Question: I created a new user called temp, with a password . I have another user called that is identified by . There are three tables in that profile that I'd like to copy onto . So i logged on to and punched in this (for the first table called )
Right after this when I hit , it asked me the FROM password. I input , and it threw an error. This is how it looks like:

So please tell me if there is a way to copy tables from one user to the other (I am sure there is)
Your help is greatly appreciated.
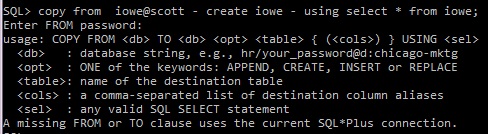
Answer: Use this syntax:
'''
CREATE TABLE temp.iowe
AS (SELECT * FROM scott.iowe);
'''
Check this link : <URL>
Also note that temp user should have permission to access data in Scott schema.
EDIT:
Command to grant access to another user:
Login as Scott and run below command:
'''
grant select, insert, update, delete on iowe to temp;
'''
Check this link for details : <URL>